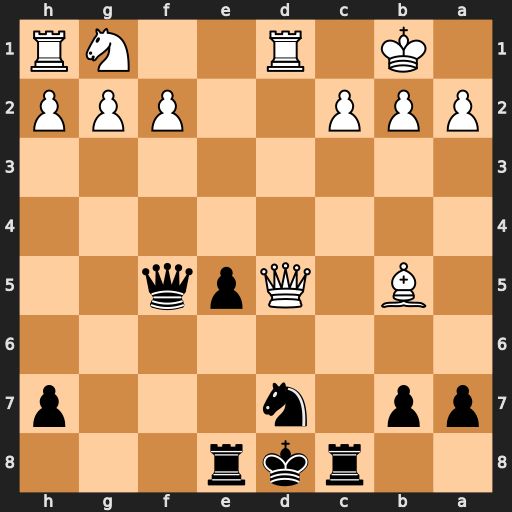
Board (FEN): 2rkr3/pp1n3p/8/1B1Qpq2/8/8/PPP2PPP/1K1R2NR
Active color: b
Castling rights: -
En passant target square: -
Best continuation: Qxc2+ Ka1 Qc1+ Rxc1 Rxc1#